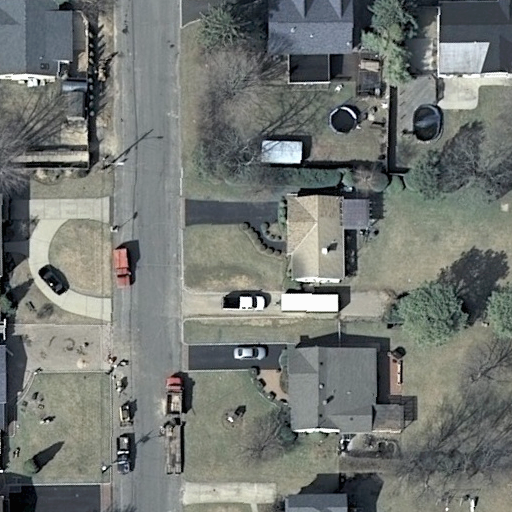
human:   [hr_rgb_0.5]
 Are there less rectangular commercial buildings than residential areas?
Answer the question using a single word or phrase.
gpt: yes

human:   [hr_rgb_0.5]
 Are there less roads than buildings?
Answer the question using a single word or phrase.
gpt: yes

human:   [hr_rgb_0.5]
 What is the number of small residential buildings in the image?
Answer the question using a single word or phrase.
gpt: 1

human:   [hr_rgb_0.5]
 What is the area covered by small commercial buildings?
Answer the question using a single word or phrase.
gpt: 0m2

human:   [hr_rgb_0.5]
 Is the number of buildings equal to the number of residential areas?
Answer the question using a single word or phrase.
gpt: no

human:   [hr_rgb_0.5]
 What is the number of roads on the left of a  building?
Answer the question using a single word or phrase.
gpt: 1

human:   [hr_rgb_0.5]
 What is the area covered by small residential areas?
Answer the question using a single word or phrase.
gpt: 0m2

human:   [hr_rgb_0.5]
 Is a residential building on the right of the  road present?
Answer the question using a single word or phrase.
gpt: yes

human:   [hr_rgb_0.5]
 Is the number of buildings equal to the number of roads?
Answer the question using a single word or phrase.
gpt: no

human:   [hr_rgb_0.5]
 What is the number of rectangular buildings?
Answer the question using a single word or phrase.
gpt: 6

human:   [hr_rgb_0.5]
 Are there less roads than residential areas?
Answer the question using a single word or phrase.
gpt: no

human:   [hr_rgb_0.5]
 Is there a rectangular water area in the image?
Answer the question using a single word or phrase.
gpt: no

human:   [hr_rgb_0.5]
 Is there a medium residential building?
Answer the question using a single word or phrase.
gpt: yes

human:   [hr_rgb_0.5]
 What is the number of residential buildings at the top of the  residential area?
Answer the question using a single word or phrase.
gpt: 3

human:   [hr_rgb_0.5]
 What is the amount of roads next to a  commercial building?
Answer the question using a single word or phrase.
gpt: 0

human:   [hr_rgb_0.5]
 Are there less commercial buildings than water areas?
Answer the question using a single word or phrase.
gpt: no

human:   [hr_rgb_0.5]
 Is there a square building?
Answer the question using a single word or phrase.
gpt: no

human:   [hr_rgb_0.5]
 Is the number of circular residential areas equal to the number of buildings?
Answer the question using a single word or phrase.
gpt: no

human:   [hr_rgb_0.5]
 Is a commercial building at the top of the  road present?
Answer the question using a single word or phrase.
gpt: no

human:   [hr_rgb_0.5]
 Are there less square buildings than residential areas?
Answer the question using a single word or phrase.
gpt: yes

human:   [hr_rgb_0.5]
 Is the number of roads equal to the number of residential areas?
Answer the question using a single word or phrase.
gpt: yes

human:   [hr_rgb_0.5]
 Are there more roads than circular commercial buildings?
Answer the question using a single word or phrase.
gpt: yes

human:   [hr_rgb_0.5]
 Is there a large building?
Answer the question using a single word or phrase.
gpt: no

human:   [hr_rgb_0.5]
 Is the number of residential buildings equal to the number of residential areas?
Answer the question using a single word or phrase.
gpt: no

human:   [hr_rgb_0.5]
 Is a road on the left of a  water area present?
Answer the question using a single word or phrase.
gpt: no

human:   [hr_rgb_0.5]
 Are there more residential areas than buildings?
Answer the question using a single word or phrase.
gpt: no

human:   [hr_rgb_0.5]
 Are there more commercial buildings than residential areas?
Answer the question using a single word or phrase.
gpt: no

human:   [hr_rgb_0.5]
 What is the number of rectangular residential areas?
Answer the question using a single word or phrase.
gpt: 1

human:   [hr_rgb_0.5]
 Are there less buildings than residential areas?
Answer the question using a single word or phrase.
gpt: no

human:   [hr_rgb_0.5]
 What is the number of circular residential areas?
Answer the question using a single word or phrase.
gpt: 0

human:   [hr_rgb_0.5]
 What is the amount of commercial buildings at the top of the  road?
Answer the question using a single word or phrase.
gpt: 0

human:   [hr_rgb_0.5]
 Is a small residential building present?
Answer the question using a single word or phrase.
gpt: yes

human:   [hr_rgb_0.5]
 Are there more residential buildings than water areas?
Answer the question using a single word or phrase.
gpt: yes

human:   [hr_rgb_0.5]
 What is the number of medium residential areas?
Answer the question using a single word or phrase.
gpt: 0

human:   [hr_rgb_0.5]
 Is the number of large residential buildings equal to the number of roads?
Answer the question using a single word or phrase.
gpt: no

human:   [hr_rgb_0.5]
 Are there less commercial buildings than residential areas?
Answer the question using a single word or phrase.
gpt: yes